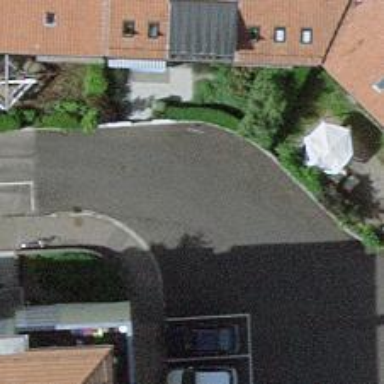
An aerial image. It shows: Asphalt road designated as living street.